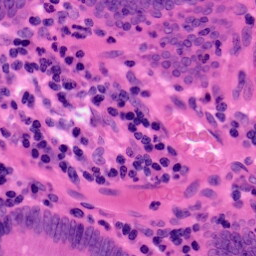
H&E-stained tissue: Colon